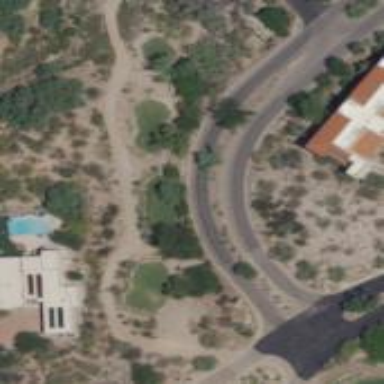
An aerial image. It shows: Footway that doubles as golf path.